Interaction volume radius: 10 \u00c5
Interaction volume height: 10 \u00c5
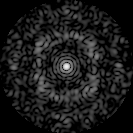
Disorder parameter: 0.7553